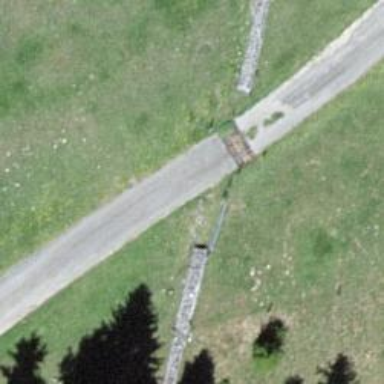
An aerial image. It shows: Cattle grid.